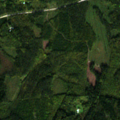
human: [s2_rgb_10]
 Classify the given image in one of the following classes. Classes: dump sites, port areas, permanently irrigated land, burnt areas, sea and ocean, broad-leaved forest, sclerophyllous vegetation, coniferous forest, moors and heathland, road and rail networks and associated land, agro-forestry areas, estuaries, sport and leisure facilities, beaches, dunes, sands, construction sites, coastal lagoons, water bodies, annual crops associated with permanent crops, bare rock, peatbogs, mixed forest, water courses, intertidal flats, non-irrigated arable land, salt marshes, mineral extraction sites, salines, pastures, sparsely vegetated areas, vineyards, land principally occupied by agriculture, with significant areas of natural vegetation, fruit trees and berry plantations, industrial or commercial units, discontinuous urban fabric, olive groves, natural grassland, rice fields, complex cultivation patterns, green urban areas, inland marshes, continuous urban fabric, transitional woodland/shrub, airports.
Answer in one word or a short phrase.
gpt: mixed forest, transitional woodland/shrub